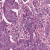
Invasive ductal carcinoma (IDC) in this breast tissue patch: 1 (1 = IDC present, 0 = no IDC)